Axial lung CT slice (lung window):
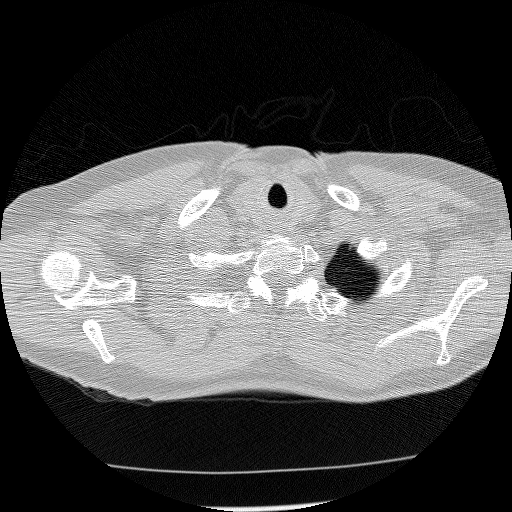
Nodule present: no